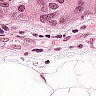
Metastatic tissue present: yes